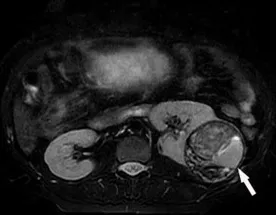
Abdominal magnetic resonance imaging (MRI). A round mass (white arrow) is shown in the middle part of the left kidney with a maximum diameter of 8.3 cm, heterogeneous signal with multiple partitions. (B) Coronal plane.
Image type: radiology (mri)